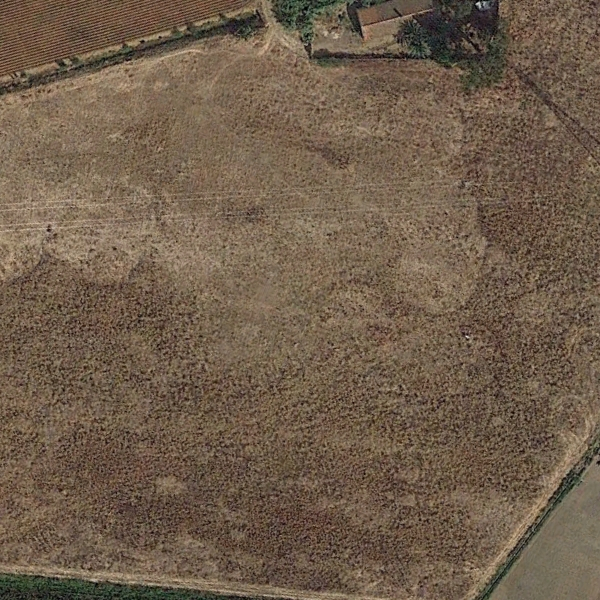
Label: BareLand